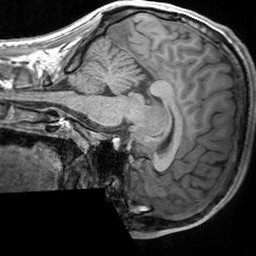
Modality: T1w
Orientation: sagittal
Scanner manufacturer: siemens
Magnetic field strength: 3 T
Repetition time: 1.54 s
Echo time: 0.00234 s